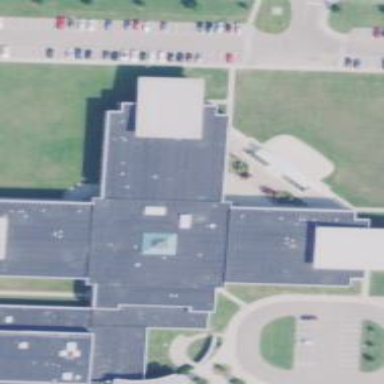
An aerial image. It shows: School.